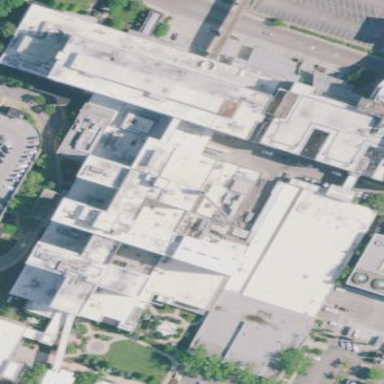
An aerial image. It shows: Hospital building.